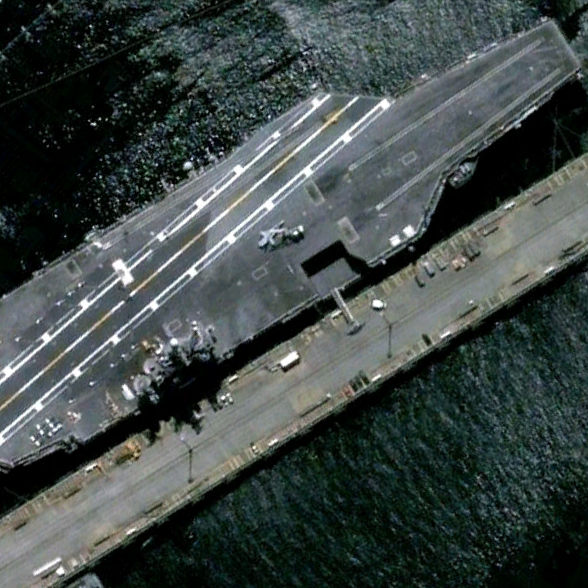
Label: Nimitz-class_aircraft_carrier